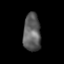
Tissue: lung
Cell type: Epithelial cells
Senescence score: 0.1773
Nuclear area (px): 640
Mean DAPI intensity: 94.3125